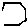
Label: hexagon